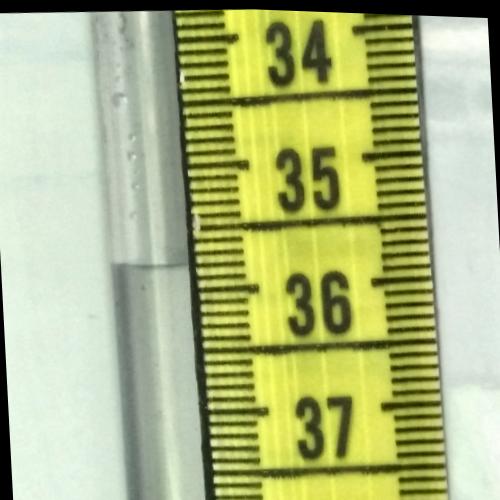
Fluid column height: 35.8 cm